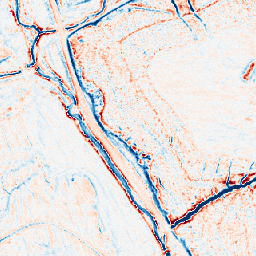
Category: edge_preserving
Decomposition family: anisotropic_diffusion
Decomposition parameters: iterations: 10
kappa: 100
gamma: 0.2
Upsampling method: nearest
Upsampling parameters: scale: 4
Upsampling scale: 4